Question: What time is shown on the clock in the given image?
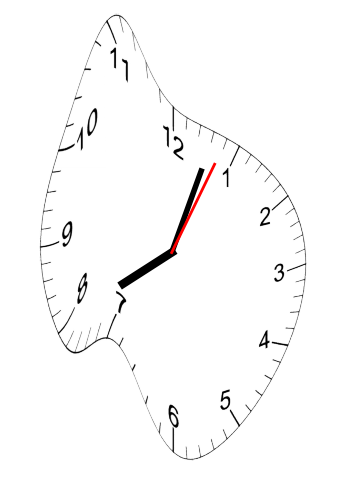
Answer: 08:03:04